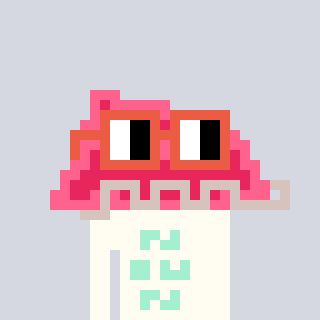
a pixel art character with square orange glasses, a retainer-shaped head and a grayscale-colored body on a cool background